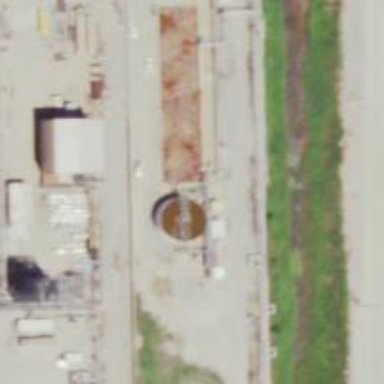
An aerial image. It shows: Storage tank that is man-made.